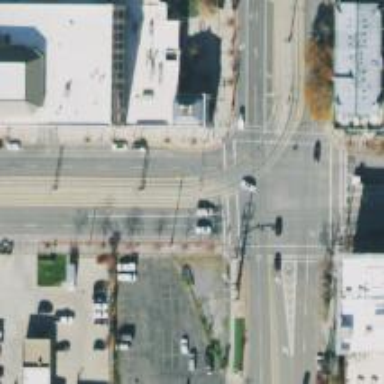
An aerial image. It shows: Crossing with line markings on the road.